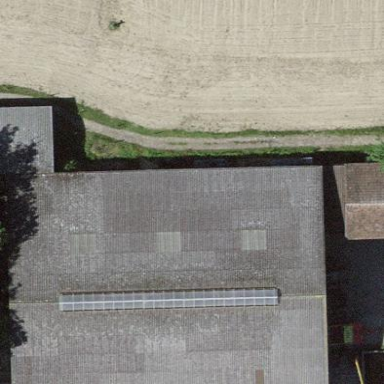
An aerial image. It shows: Rural barn.